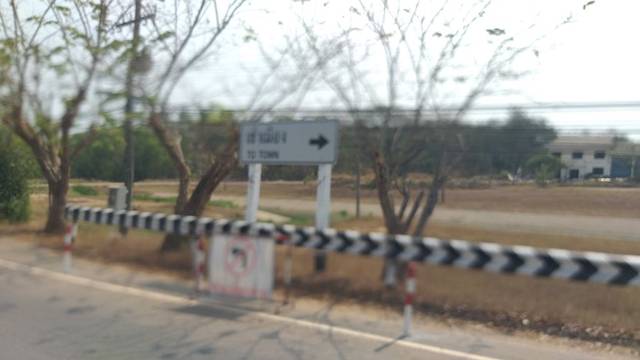
Region: Thailand
Coordinates: 17.385, 102.777